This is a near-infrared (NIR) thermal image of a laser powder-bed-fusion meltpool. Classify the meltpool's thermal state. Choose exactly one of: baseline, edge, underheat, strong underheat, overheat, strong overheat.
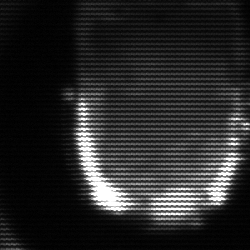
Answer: baseline